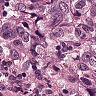
Metastatic tissue present: yes